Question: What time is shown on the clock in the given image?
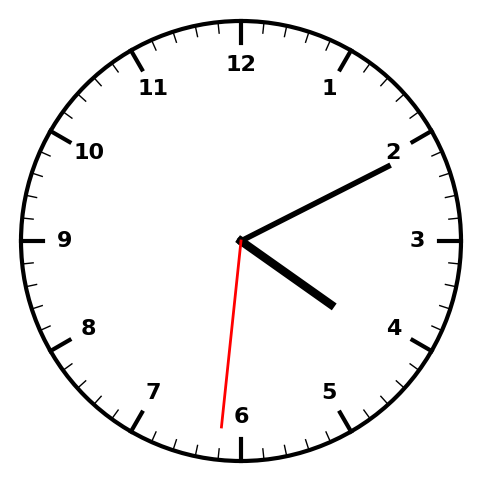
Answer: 04:10:31